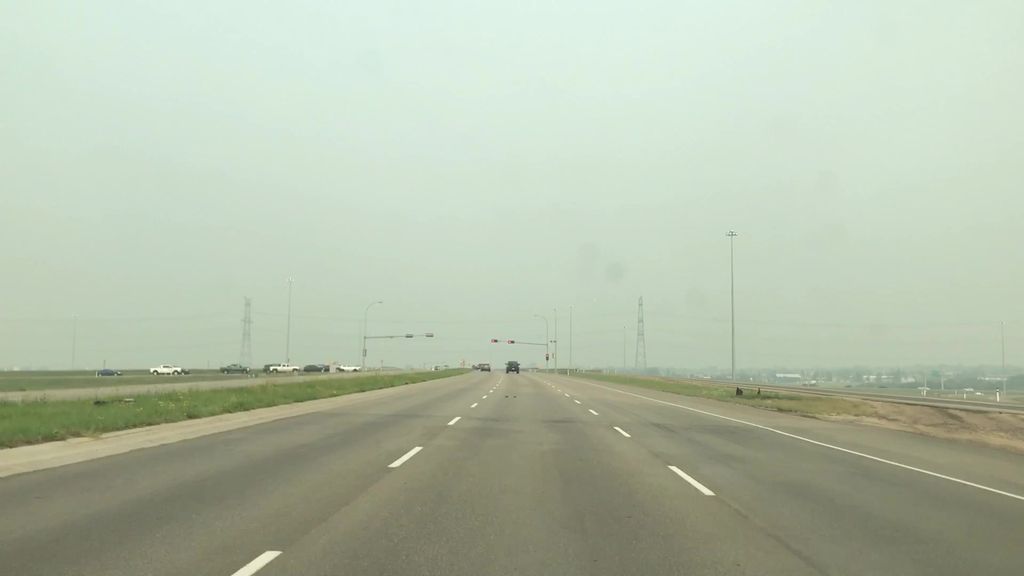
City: edmonton